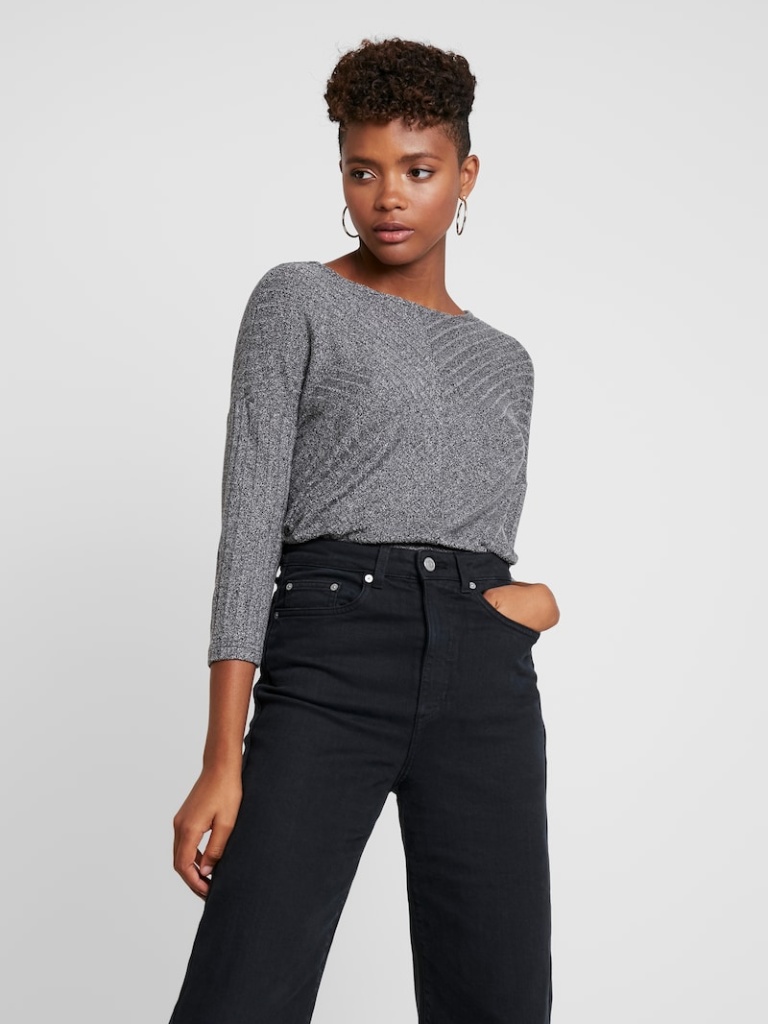
knit relaxed a long-sleeved with rolled-up sleeves hip length Fully Tucked in boat sweater